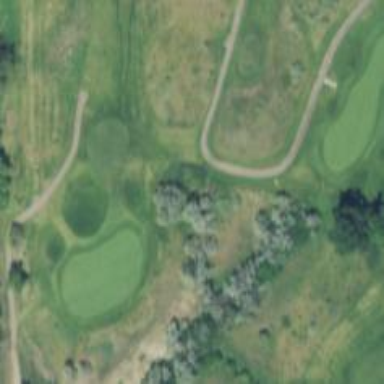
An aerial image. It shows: Service road used as golf cart path.